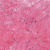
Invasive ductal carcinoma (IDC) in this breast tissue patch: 0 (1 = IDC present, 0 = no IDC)